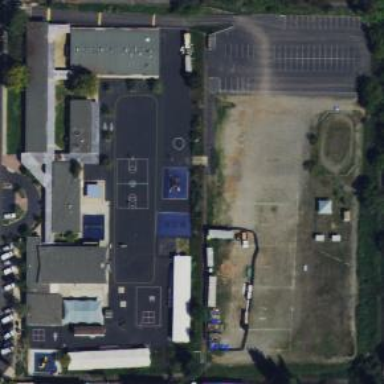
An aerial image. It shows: School.